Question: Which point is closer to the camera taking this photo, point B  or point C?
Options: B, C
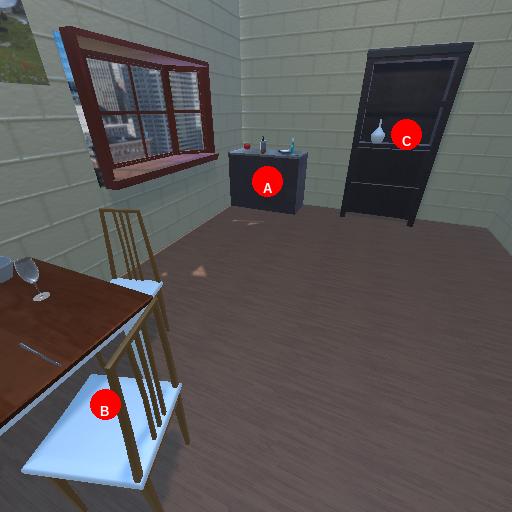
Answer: B